Question: I've developed a website using Bootstrap, and it's ready for launch however over the past week, the dropdown menu isn't containing all of the data properly on Chrome:

<URL>
try hovering over KS1&KS2 in the top nav on chrome, I've tried on a few machines and it's the same issue. It works fine on firefox and internet explorer.
To make things simpler, I can tell you there is no special styling on the bootstrap, it's just standard, so my question is, is it a bug in chrome or an issue with my code that's only affecting chrome?
Thanks everyone!
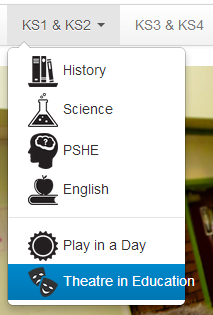
Answer: Curiously, this is being caused by the 'max-width' property set on the '' tags in the menu. Assuming you're only using '.pad5right' in the menu, you need to modify your CSS to get rid of the max-width: 100%' set by Bootstrap:
'''
.pad5right {
padding-right: 5px;
max-width: none;
}
'''
A more general style for any menu would be this:
'''
.dropdown-menu img {
max-width: none;
}
'''
Quite a strange issue which took a while to solve, and likely a bug in Chrome.